Question: I'm doing this custom control, for selecting letters from a focusable 'Panel'.

Each letter is selected on 'MouseDown' event.
What I've been trying to do is to create an only public event, (and thus know when a letter, any, has been clicked), let's say 'LetterClick' , which is reached with any call to 'Letters_MouseDown'. With this code, the event is reached form client, but the application hangs.
'''
public event MouseEventHandler LetterClick;
private void LettersPanel_Load(object sender, EventArgs e)
{
foreach (var letter in collection)
{
// get all labels and suscribe each one to a single private event
letter.MouseDown += new MouseEventHandler(Letters_MouseDown);
}
// public event
this.LetterClick += Letters_MouseDown;
}
private void Letters_MouseDown(object sender, MouseEventArgs e)
{
// ... container get focus, draw selected effect image, formatting,
// set Letter property, etc...
if (LetterClick != null)
{
LetterClick(sender, e);
}
}
protected virtual void OnLetterClick(object sender, MouseEventArgs e)
{
MouseEventHandler handler = LetterClick;
if (handler != null)
{
handler(sender, e);
}
}
'''
From client:
'''
lettersPanel1.LetterClick += new MouseEventHandler(lettersPanel1_LetterClick);
private void lettersPanel1_LetterClick(object sender, MouseDownEventArgs e)
{
string letterSelected = myCustomControl1.Letter;
}
'''
I think there is some kind of infinte looping here, but I'm pretty inexperienced about events and delegates, plus the MSDN documentation is not very clear for me yet.
If anyone can give me some help I'll be very thankful.
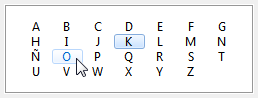
Answer: This line is causing the error -
'''
// public event
this.LetterClick += Letters_MouseDown;
'''
It is subscribing to the event and then again calling itself recursively -
'''
if (LetterClick != null)
{
LetterClick(sender, e);
}
'''
Remove the first line and it should be ok -
'''
private void LettersPanel_Load(object sender, EventArgs e)
{
foreach (var letter in collection)
{
// get all labels and suscribe each one to a single private event
letter.MouseDown += new MouseEventHandler(Letters_MouseDown);
}
// public event
//this.LetterClick += Letters_MouseDown; //remove this line
}
'''
: It is not a good idea to call the handlers directly, because it will hang the calling thread. So if the calling thread is the UI thread (for example a Click Event or a Load Event), it will be hanged until the process is completed.
A more better way would be to use 'async' and 'await'.
:
MSDN has a very good article on 'async' and 'await'. Try this link - <URL>. But it is always possible to get intimidated by the feature easily, so make sure you read some good articles on 'async' and 'await' when you have time. Here is a good one -
<URL>